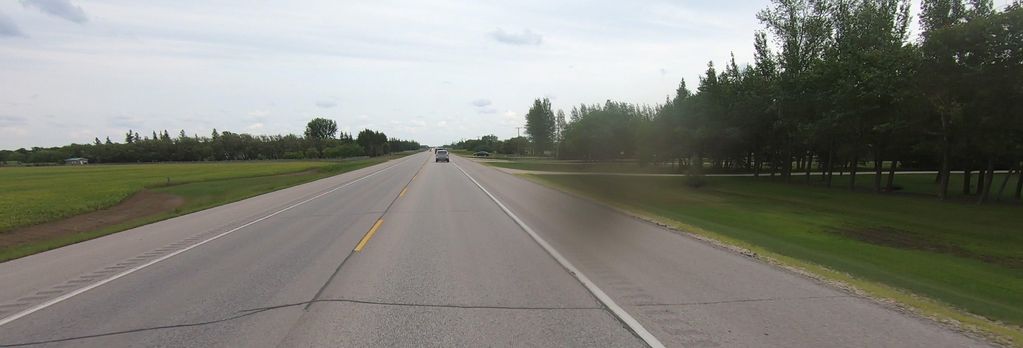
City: winnipeg